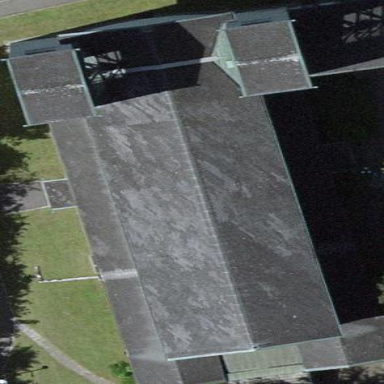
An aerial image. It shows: Building that is place of worship.